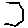
Label: hexagon